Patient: sex M, age 46
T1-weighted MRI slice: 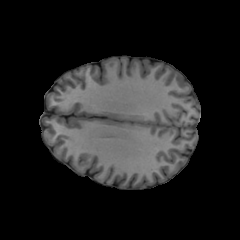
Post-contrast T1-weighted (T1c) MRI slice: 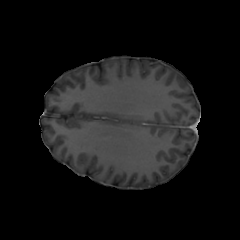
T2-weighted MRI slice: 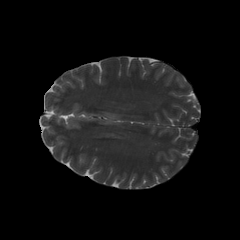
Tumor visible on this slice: no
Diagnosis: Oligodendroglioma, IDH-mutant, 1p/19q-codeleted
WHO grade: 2